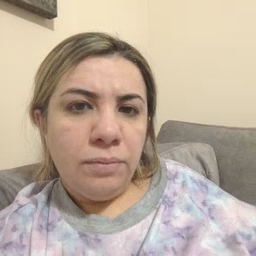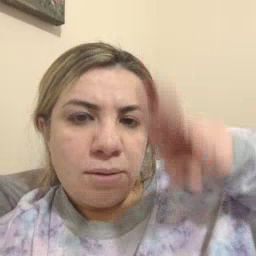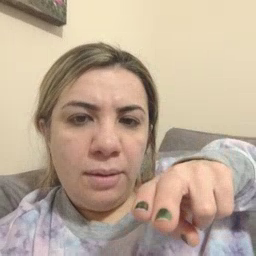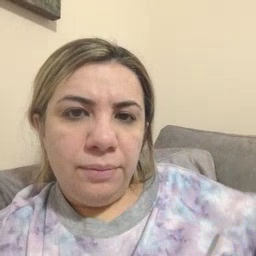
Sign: chair